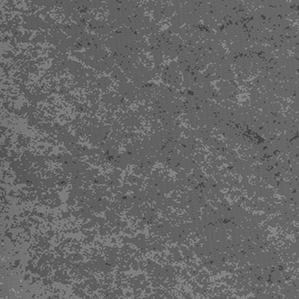
Label: frost